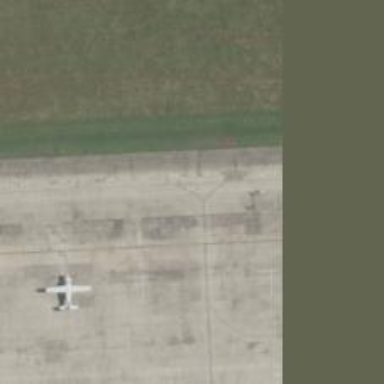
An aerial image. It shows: Image of taxiway at airport.